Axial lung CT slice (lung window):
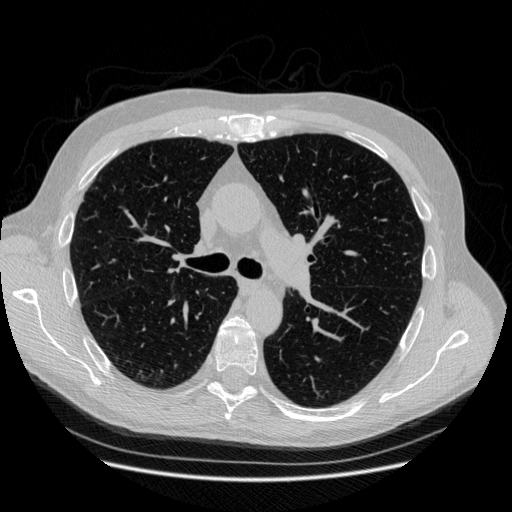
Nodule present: no